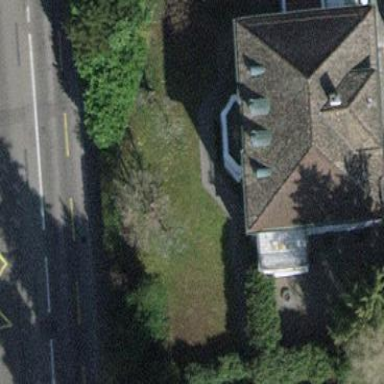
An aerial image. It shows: The building has hipped roof.